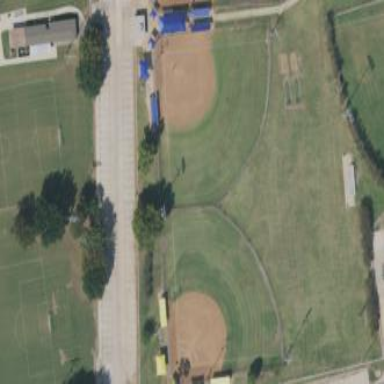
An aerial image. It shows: Baseball pitch for leisure land activities.